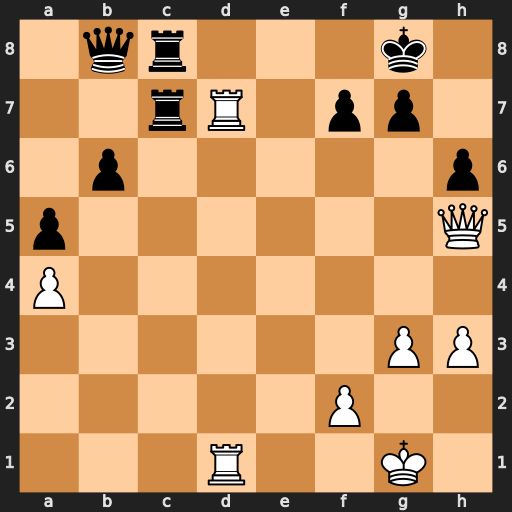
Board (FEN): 1qr3k1/2rR1pp1/1p5p/p6Q/P7/6PP/5P2/3R2K1
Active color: w
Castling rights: -
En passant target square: -
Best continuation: Qxf7+ Kh8 Qxg7#